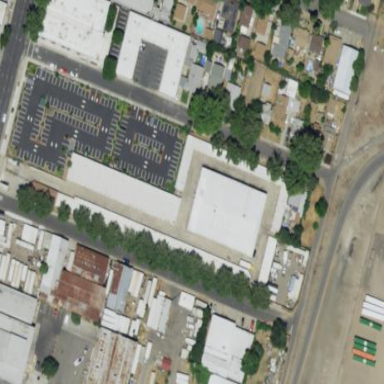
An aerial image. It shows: Group of garages.